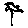
Label: flower